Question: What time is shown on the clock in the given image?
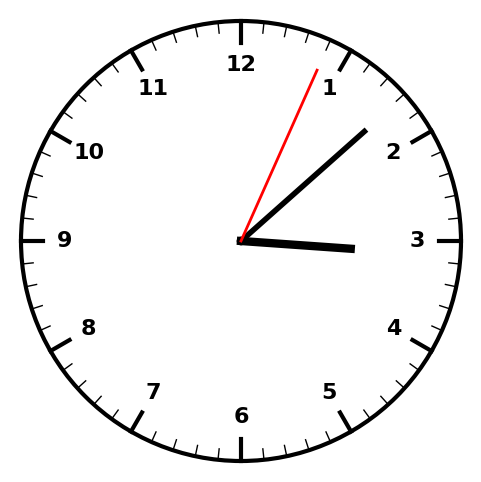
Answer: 03:08:04